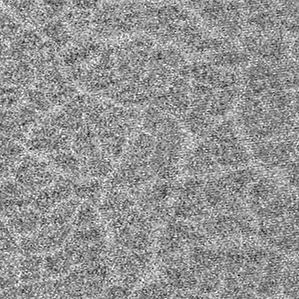
Label: frost